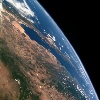
Label: land